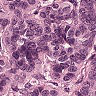
Metastatic tissue present: yes